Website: bh-photo
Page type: address-validator
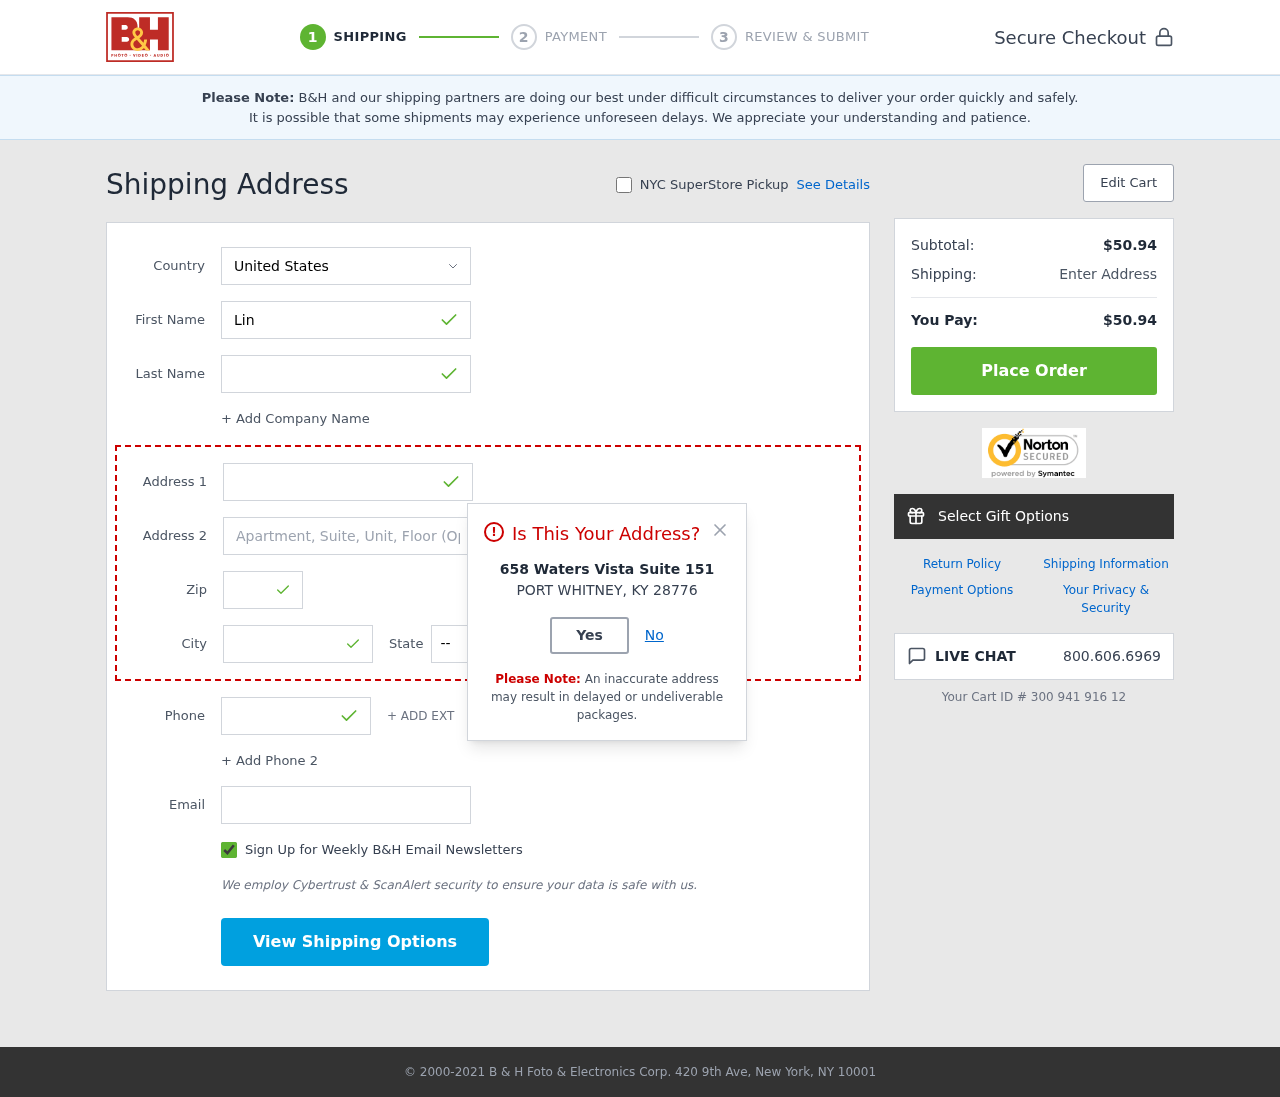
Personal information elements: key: PII_CITY
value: Port Whitney
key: PII_COUNTRY
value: United States
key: PII_EMAIL
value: lhayden@yahoo.com
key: PII_FIRSTNAME
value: Lindsey
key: PII_LASTNAME
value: Hayden
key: PII_PHONE
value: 3549295537
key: PII_POSTCODE
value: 28776
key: PII_STATE_ABBR
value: KY
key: PII_STREET
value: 658 Waters Vista Suite 151
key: PII_STREET2
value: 047 Deborah Ferry
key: PII_CITY_MODAL
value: PORT WHITNEY
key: PII_POSTCODE_FULL
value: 28776
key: PII_POSTCODE_NUMERIC
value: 28776
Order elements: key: ORDER_SUBTOTAL
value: $50.94
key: ORDER_TOTAL
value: $50.94
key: ORDER_ID
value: Your Cart ID # 300 941 916 12